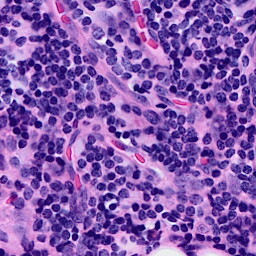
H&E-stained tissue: Breast